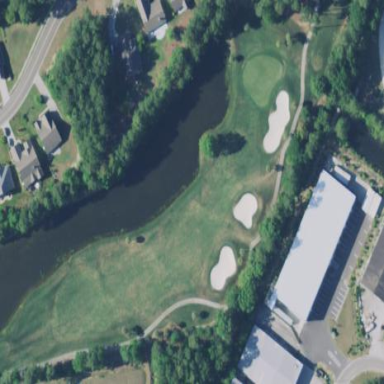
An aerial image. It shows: Grassy golf fairway.